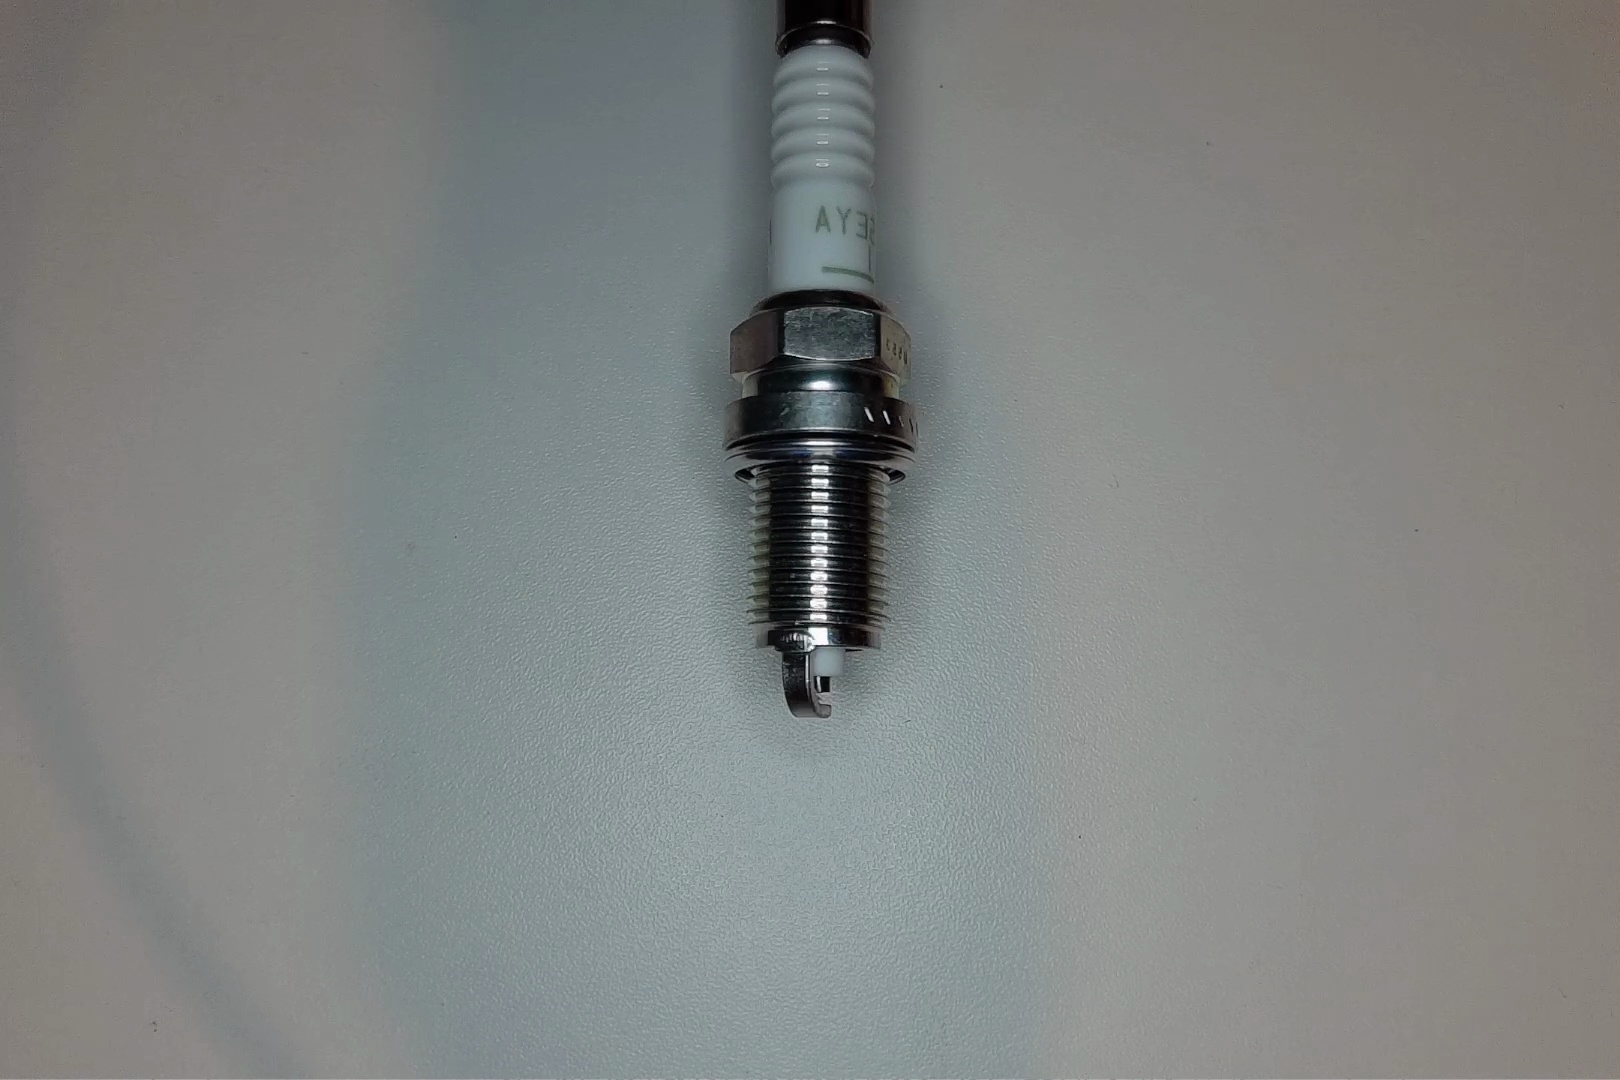
Label: no anomaly